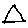
Label: triangle